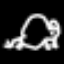
Label: frog